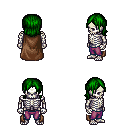
a pixel art fantasy rpg character, male body template, skeleton, brown cape, magenta pants, green long bangs hairstyle, four views (front, back, left, right), 2x2 character sprite sheet, small pixel art, hard edges, no anti-aliasing